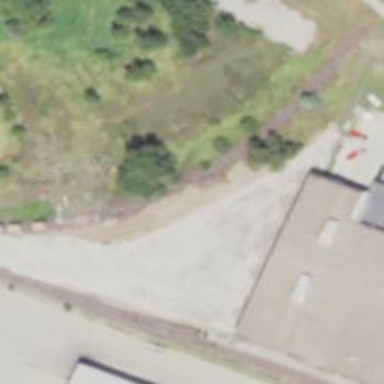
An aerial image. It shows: Disused railway.